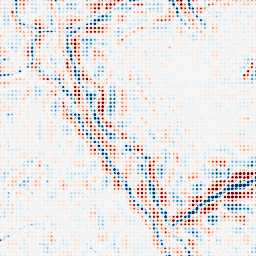
Category: wavelet
Decomposition family: wavelet_dwt
Decomposition parameters: wavelet: db8
level: 4
Upsampling method: sinc_hamming
Upsampling parameters: scale: 8
kernel_size: 4
Upsampling scale: 8